Aerial crown-view tile of a tropical tree (Barro Colorado Island, Panama), acquired 20241216:
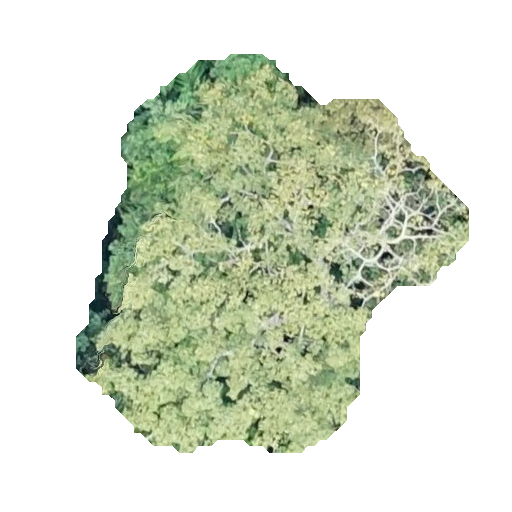
Species: Ceiba pentandra
GBIF accepted scientific name: Ceiba pentandra
Crown area: 151.014 m²